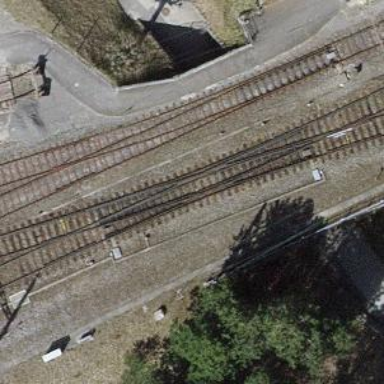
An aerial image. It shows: Railway switch.